Question: Can someone help me with a query in Teradata/SQL that I can use to extract all users that have more than 3 transactions in a timestamp of 10 minutes. Below is an extract of the table in question.
Kind regards,

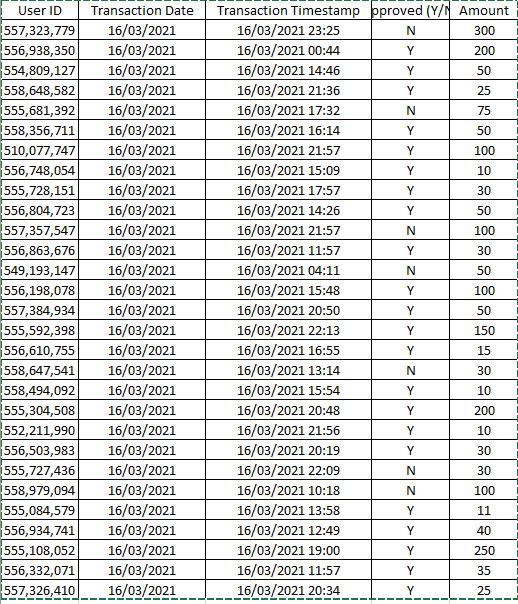
Answer: You can use 'lag()'/'lead()' and time comparisons. To get the rows where there are 2 such transactions before:
'''
select t.*
from t
qualify transaction_timestamp < lag(transaction_timestamp, -2) over (partition by userid order by transaction_timestamp) + interval '10' minute
'''
If you only want the users:
'''
select distinct userid
from (select t.*
from t
qualify transaction_timestamp < lag(transaction_timestamp, 2) over (partition by userid order by transaction_timestamp) + interval '10' minute
) t
'''